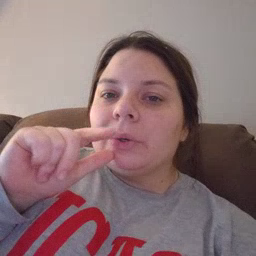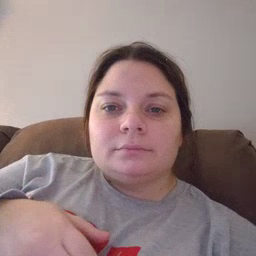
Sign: who